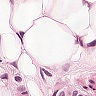
Metastatic tissue present: yes